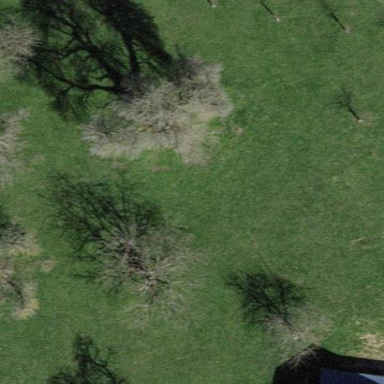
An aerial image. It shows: Orchard.